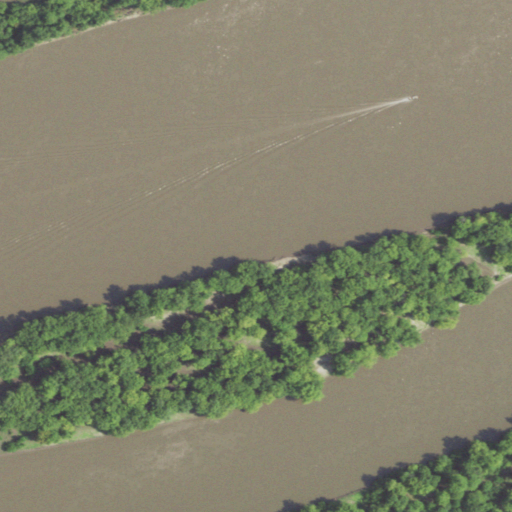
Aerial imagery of island in Illinois named Grape Island containing open water, woody wetlands, and herbaceous wetlands